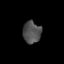
Tissue: prostate
Cell type: T cells
Senescence score: 0.2829
Nuclear area (px): 386
Mean DAPI intensity: 80.28